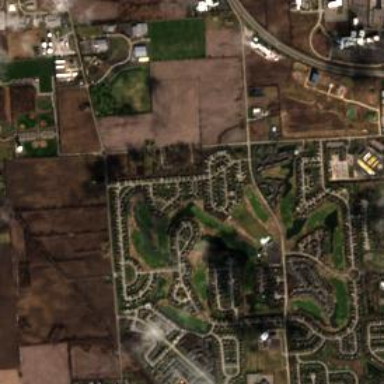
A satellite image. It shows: Golf course surrounded by greenery.